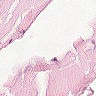
Metastatic tissue present: no